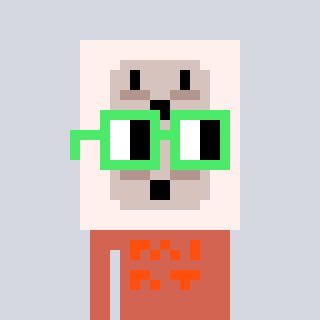
a pixel art character with square light green glasses, a outlet-shaped head and a peachy-colored body on a cool background